Question: I am now using the latest version of PhoneGap (3.4) and iOS7.1 beta3, and i find the body (maybe call UI View element) have a bad property of bounce just like the pic below, and i want to disable it. I tried to search on the website, and i find only
'<preference name="DisallowOverscroll" value="false" />'
works for me, BUT i find this preference make bounce disabled in all elements in my App, and i just want to disable the body's bounce just like the pic below, and keep bounce in div elements.
Is there any way to solve this issue out?

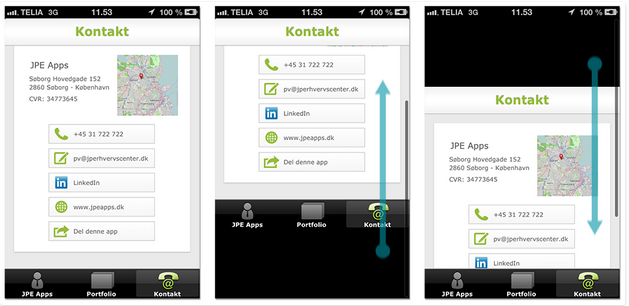
Answer: There is a way I used to achieve this. but it's not conventional because it's dealing with native coding. In the MainViewController there is a method named webViewDidFinishLoad. Include this
theWebView.scrollView.bounces= NO;
inside that method.
'''
- (void)webViewDidFinishLoad:(UIWebView*)theWebView
{
// Black base color for background matches the native apps
theWebView.backgroundColor = [UIColor blackColor];
theWebView.scrollView.bounces= NO;
return [super webViewDidFinishLoad:theWebView];
}
'''
As this is ios native code, so this'll work in any phonegap/cordova distribution.